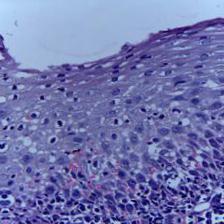
Diagnosis: OSCC